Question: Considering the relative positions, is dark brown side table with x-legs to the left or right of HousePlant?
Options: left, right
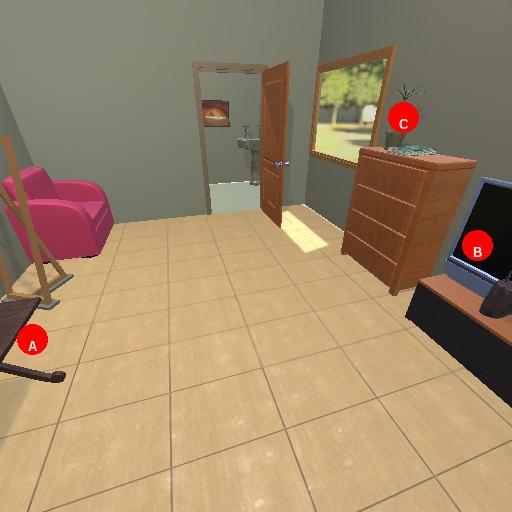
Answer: left